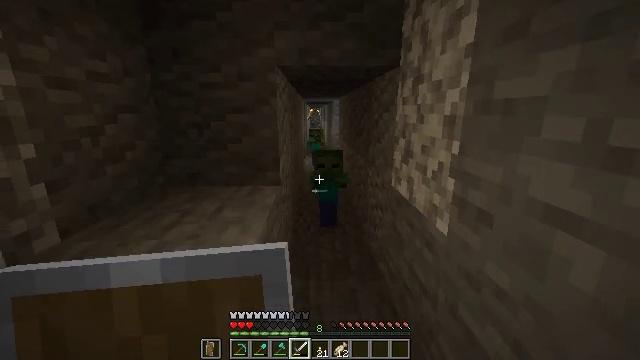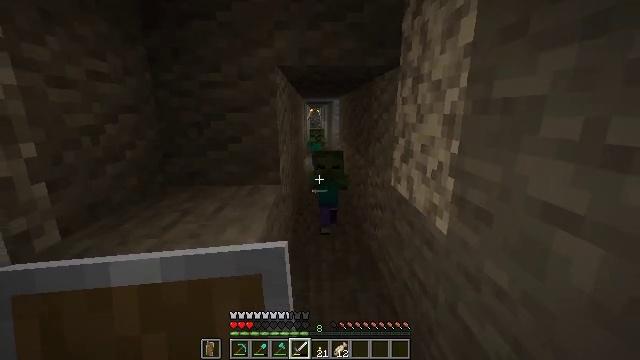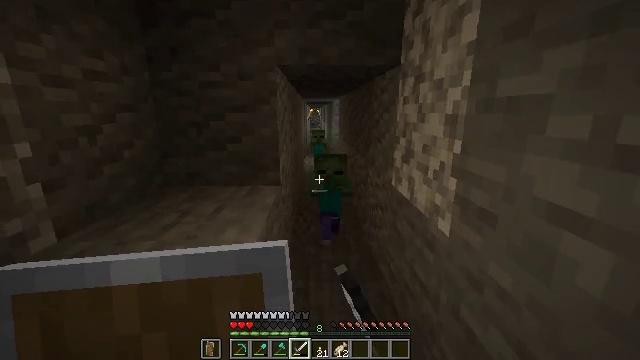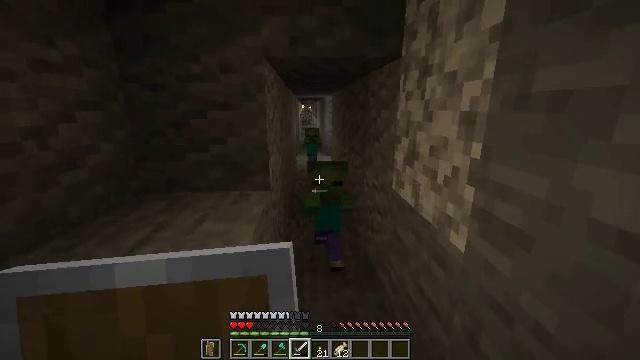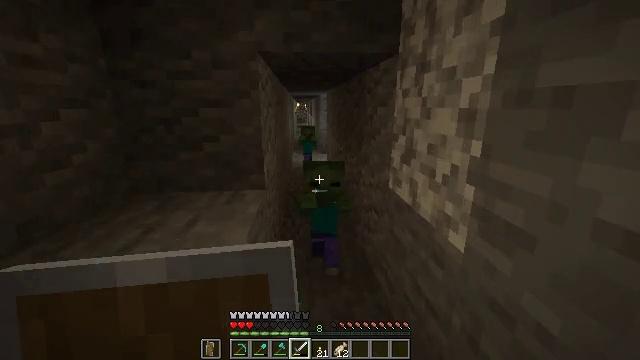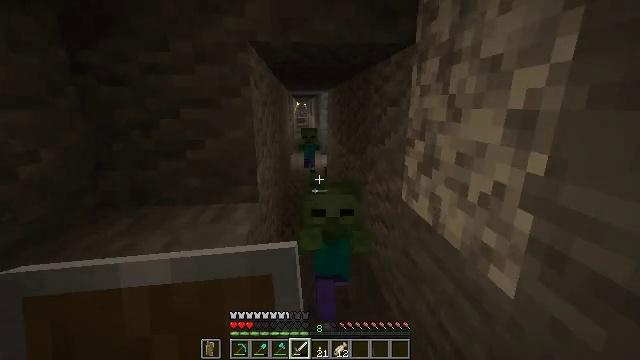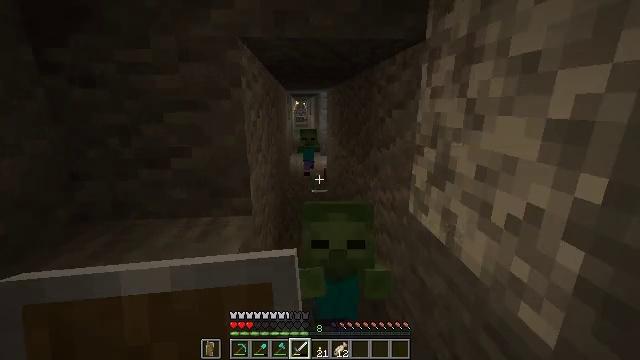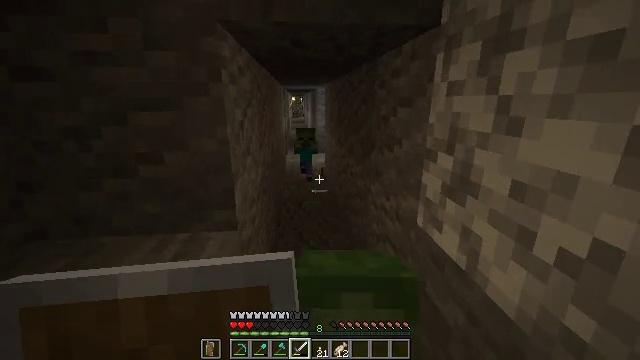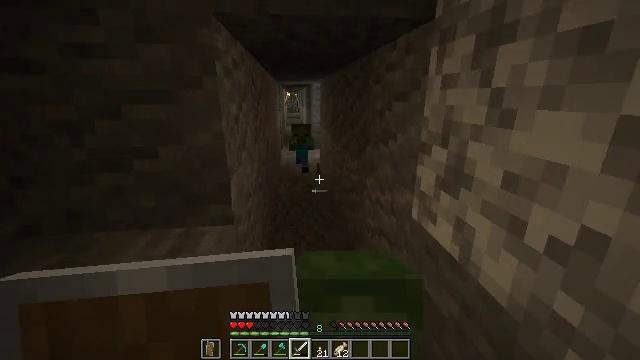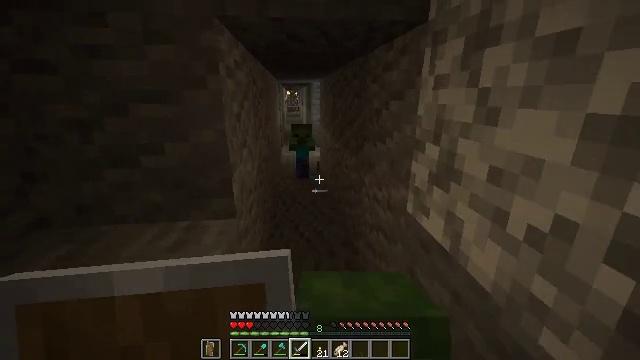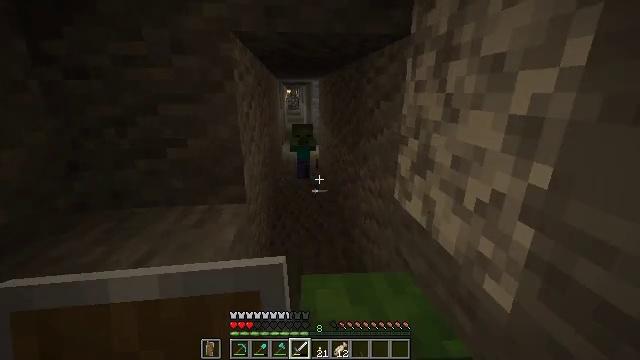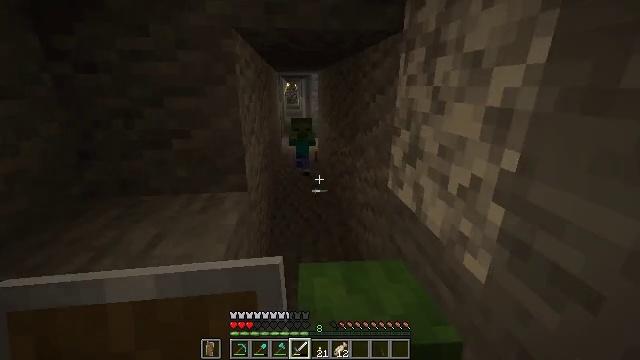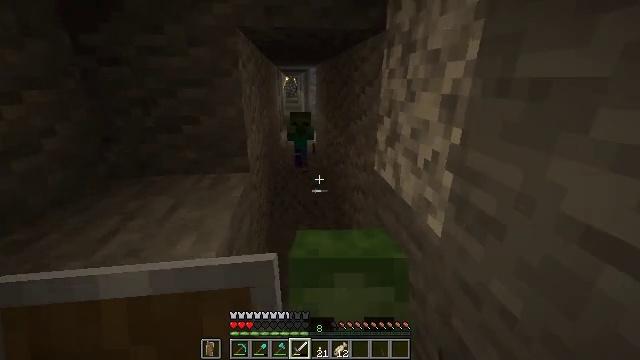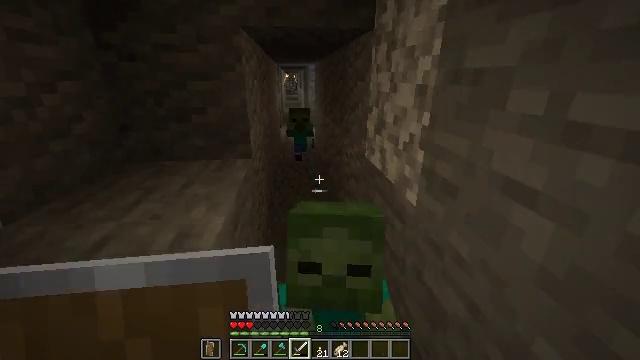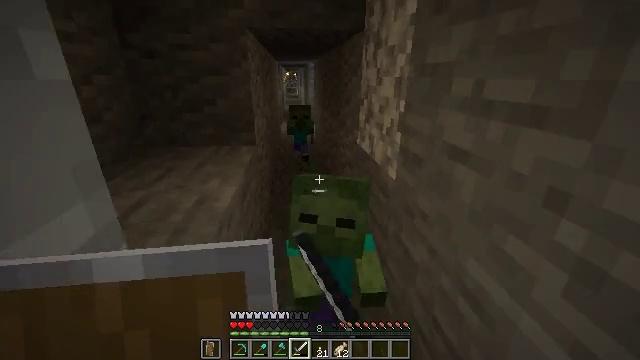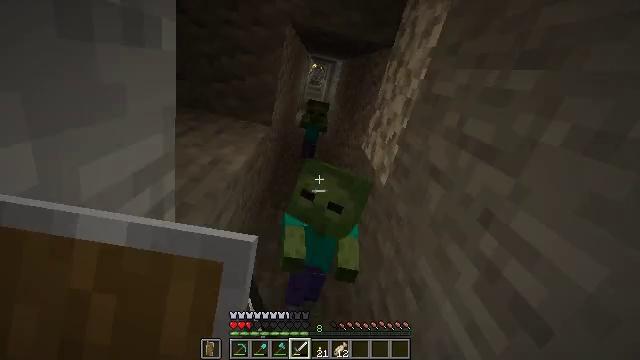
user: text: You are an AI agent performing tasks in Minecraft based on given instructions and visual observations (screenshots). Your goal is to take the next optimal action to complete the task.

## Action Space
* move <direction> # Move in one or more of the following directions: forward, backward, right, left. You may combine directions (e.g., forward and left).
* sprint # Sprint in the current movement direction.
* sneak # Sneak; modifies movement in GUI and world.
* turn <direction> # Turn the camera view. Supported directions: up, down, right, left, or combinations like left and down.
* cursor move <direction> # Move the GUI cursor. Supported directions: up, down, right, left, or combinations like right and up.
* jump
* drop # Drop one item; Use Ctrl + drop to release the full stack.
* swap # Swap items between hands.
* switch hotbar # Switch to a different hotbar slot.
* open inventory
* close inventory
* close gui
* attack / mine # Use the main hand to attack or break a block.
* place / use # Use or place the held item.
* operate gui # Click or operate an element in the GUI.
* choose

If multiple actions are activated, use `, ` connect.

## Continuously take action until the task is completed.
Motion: motion action
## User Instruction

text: Left click to collect the wall torch.
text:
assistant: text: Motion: attack / mine
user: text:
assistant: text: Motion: move forward, attack / mine
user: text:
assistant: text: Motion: move forward, turn right, attack / mine
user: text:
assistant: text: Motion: move forward, turn right
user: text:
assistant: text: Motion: move forward
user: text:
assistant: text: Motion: move forward, attack / mine
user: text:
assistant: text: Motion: attack / mine
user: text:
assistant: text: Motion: move back, turn right, attack / mine
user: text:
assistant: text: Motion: move back, attack / mine
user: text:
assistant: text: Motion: move back, attack / mine
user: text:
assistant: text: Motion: move back, turn down, attack / mine
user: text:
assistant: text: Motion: move back, turn down
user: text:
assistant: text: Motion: move back, attack / mine
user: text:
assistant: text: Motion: move back, attack / mine
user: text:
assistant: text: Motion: move back, attack / mine
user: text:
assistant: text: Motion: move back, attack / mine
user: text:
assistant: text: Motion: move back
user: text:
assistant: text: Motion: move back, attack / mine
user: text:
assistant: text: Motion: move back, attack / mine
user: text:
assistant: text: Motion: move back, attack / mine
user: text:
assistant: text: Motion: no_op
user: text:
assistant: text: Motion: attack / mine
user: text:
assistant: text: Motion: attack / mine
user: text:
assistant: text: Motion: turn right, attack / mine
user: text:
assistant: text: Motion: no_op